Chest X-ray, PA view. Patient: 57 years old, sex F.
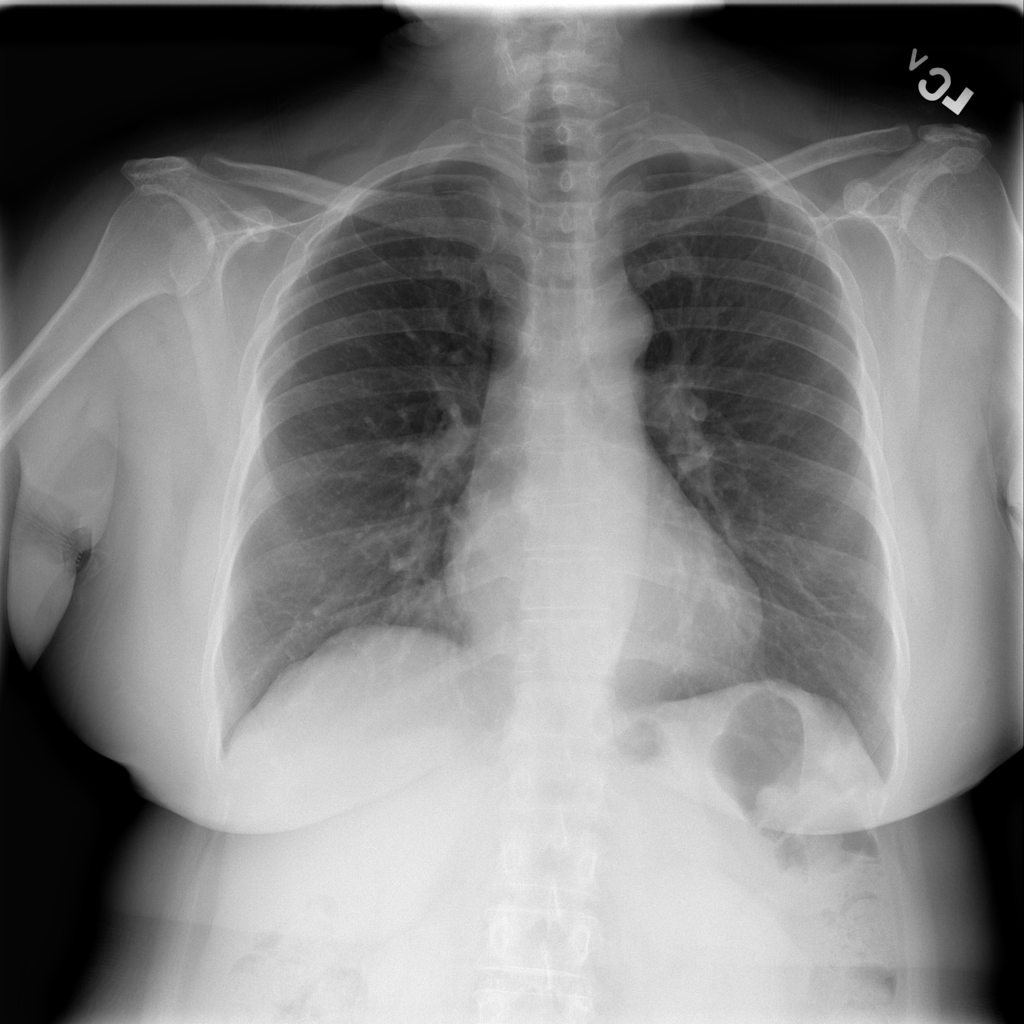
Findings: Atelectasis